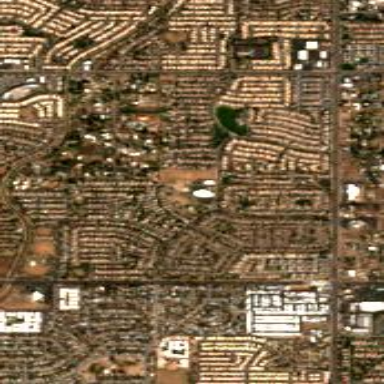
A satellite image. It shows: Single-family residential area.